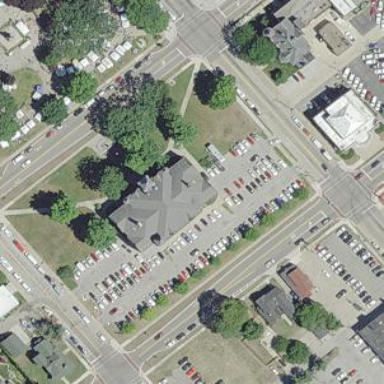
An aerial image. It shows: Government office building.